Question: What is the number of red dots?
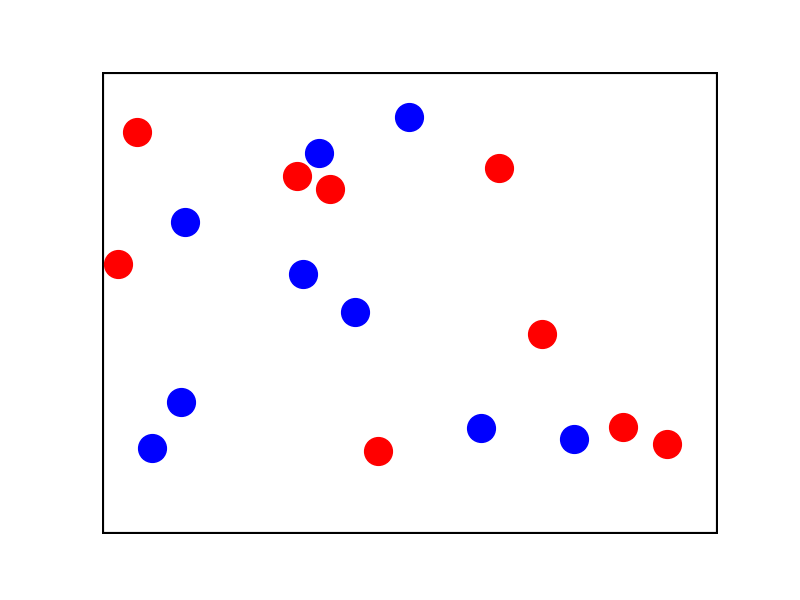
Answer: 9